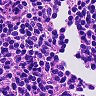
Metastatic tissue present: no